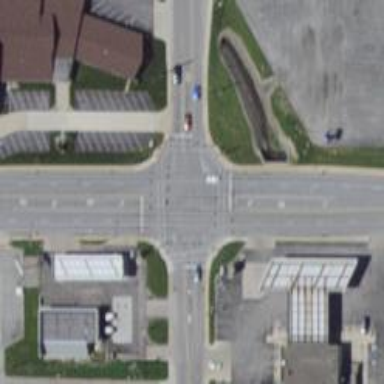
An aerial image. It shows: Marked road crossing.